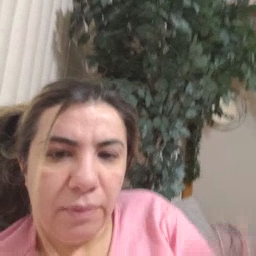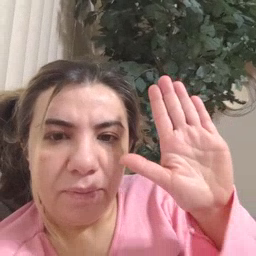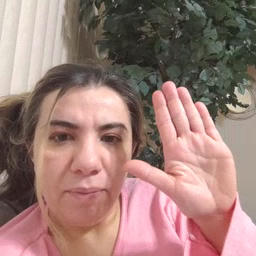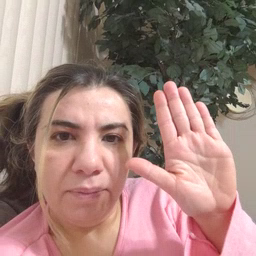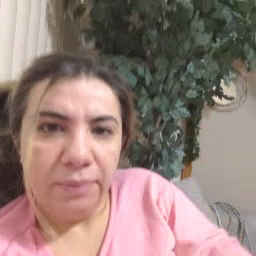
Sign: mitten